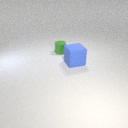
large blue rubber cube to the right of small green rubber cylinder